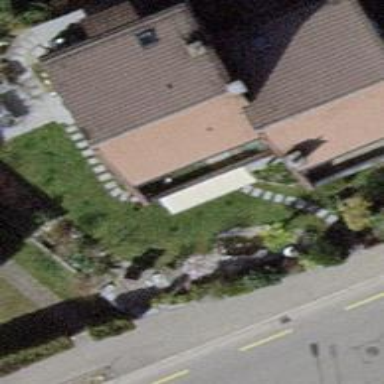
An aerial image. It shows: Semi-detached house.